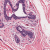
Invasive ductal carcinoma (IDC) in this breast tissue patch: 0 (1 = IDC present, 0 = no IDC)